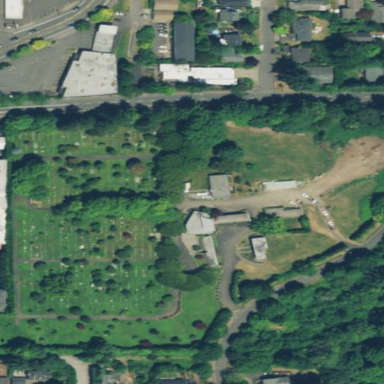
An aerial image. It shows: Cemetery.